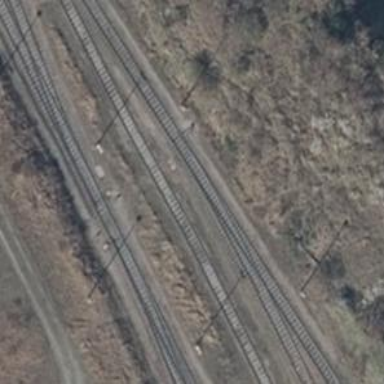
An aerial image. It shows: Railway yard used for servicing trains.